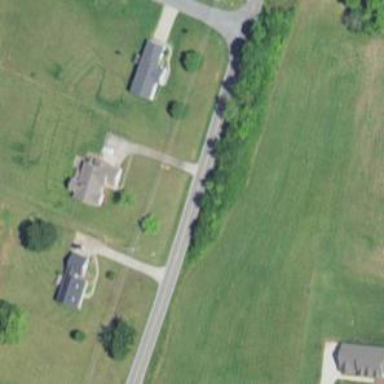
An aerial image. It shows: Driveway leading to service road.